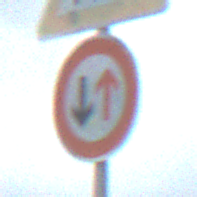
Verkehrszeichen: VorrangDesGegenverkehrs
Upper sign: Arbeitsstelle
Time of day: Midday
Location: Outdoor (Suburban)
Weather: Overcast
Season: NotSpecified
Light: Natural